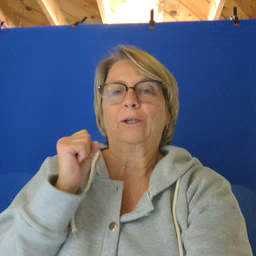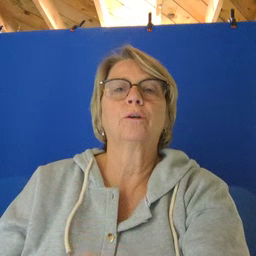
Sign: refrigerator